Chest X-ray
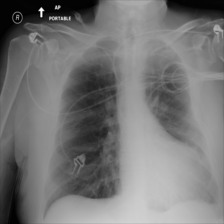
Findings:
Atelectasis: negative
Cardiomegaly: negative
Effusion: negative
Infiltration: negative
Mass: negative
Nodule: negative
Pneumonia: negative
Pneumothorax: negative
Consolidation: negative
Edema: negative
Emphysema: negative
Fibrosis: negative
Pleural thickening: negative
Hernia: negative